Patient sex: M
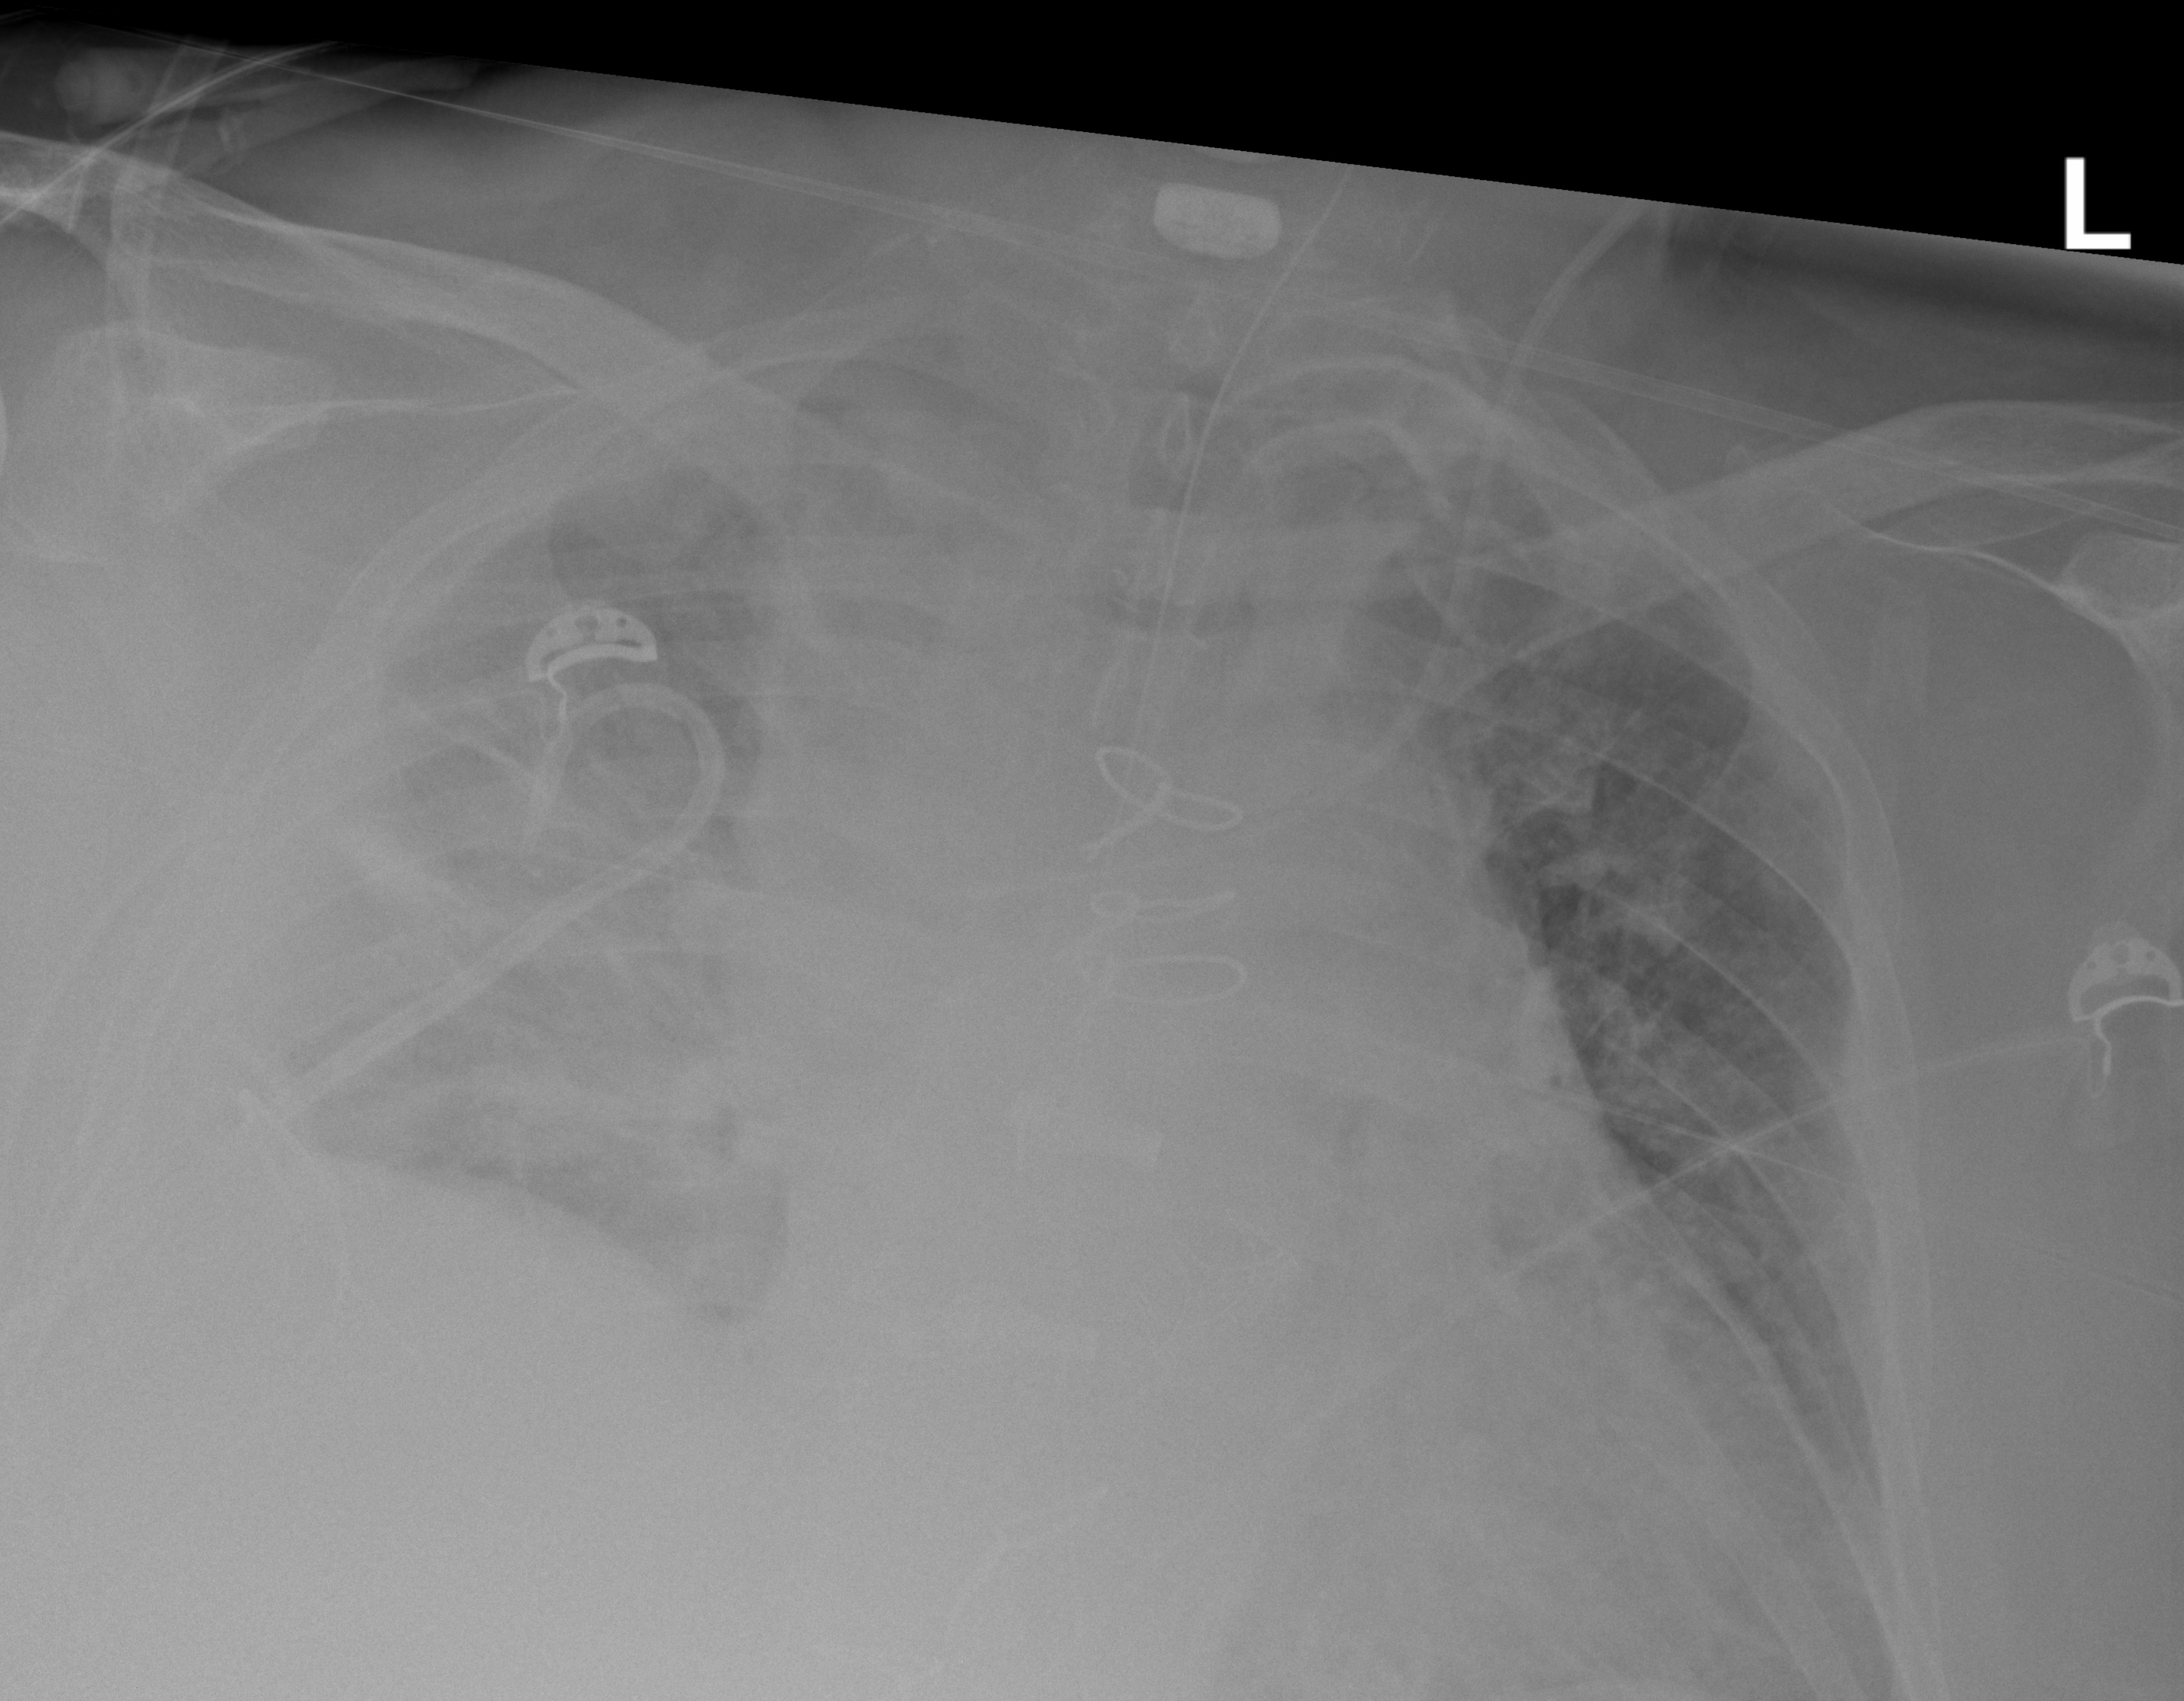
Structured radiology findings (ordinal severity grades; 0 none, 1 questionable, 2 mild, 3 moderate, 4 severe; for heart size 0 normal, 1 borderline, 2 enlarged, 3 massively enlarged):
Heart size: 2
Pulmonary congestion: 2
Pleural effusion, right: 3
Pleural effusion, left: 2
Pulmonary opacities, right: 3
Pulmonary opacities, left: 2
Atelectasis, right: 3
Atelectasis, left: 0